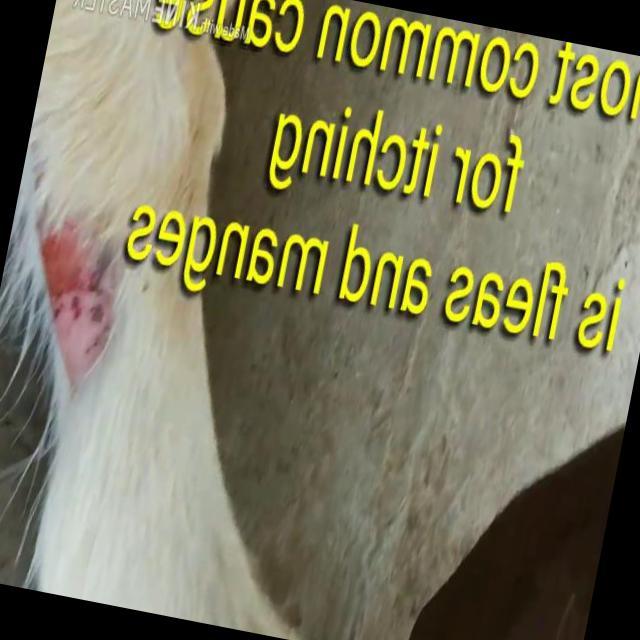
Canine dermatitis — inflammation of the skin presenting with erythema, pruritus, papules, and excoriation. May be allergic, contact, or atopic in origin.